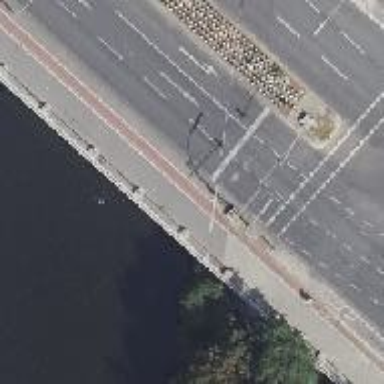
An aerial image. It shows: Red-colored asphalt cycleway bridge with kerb separation on the left side.